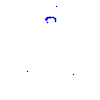
Particle: proton